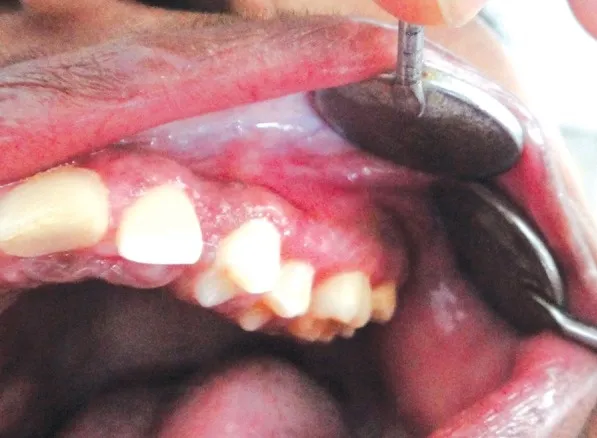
Postoperative clinical appearance of the site after 4 weeks.
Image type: medical_photograph (other_medical_photograph)